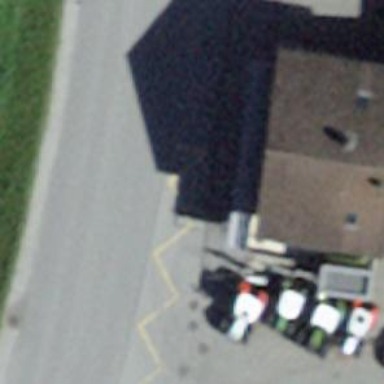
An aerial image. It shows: Fuel station.